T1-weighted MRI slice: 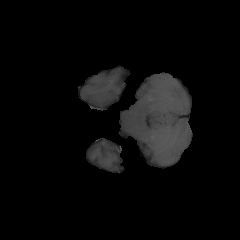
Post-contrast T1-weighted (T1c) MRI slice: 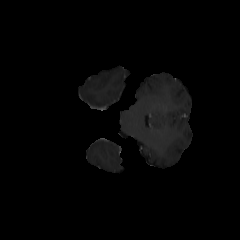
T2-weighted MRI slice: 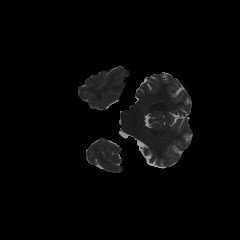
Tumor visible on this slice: no